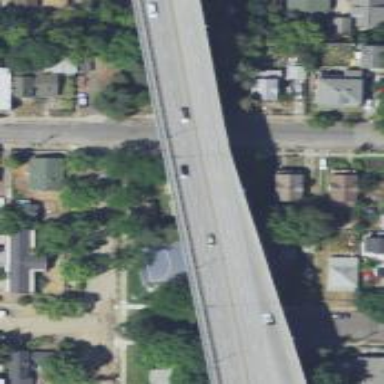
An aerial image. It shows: Primary highway crossing over bridge.